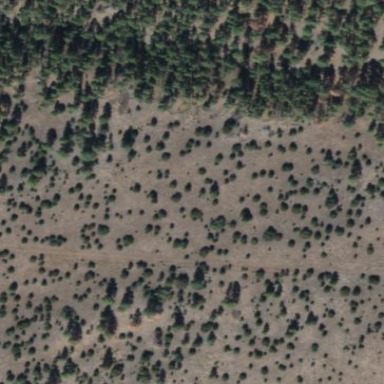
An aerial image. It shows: Patch of scrub vegetation.